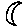
Label: moon